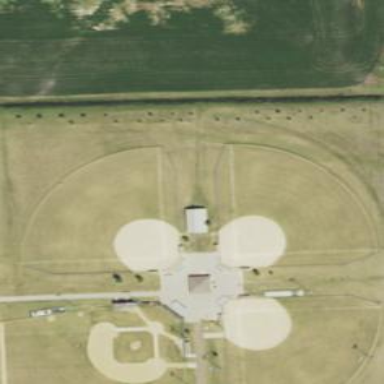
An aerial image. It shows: Softball pitch for leisure and sport activities.